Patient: sex M, age 43
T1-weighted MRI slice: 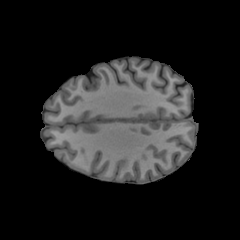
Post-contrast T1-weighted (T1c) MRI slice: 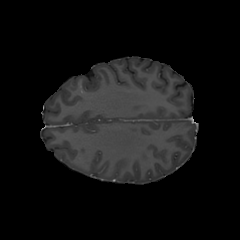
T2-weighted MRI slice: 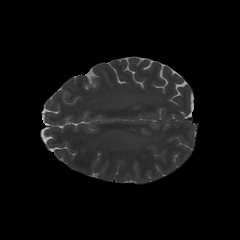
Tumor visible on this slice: no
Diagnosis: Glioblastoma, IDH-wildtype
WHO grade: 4